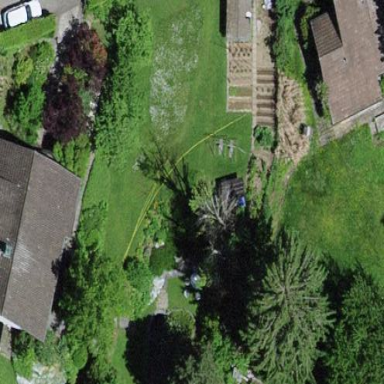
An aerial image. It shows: Garden that is leisure land.